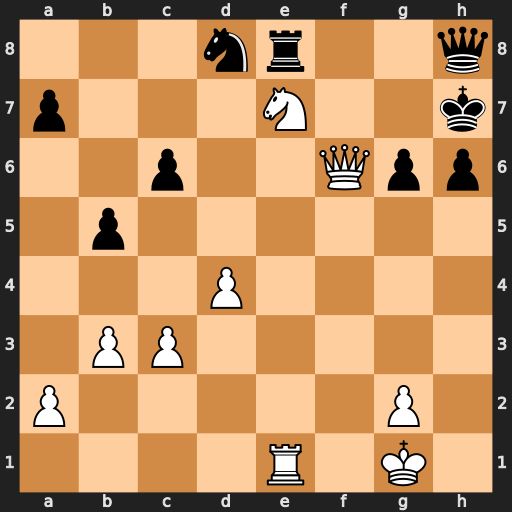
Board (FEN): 3nr2q/p3N2k/2p2Qpp/1p6/3P4/1PP5/P5P1/4R1K1
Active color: w
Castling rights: -
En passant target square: -
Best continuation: Qxg6#